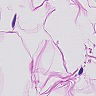
Metastatic tissue present: no